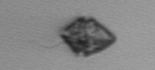
Label: Kryptoperidinium_triquetrum